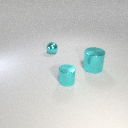
large cyan metal cylinder behind small cyan metal cylinder